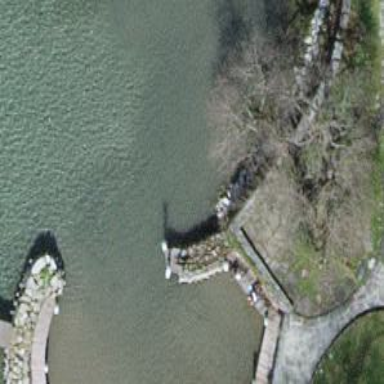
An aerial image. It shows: Breakwater structure.